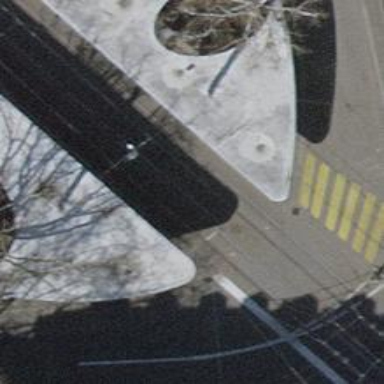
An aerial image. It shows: Paved platform for public transport with shelter.